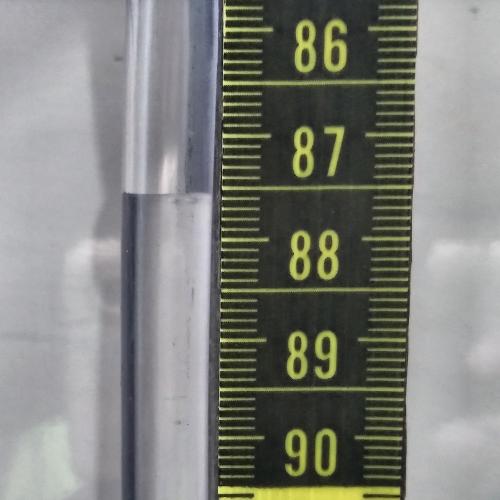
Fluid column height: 87.6 cm